Question: I am using visual studio 2010 proffesional.
I have started to take errors after installing sql 2012 express.
I did the instructions here :
<URL>
(
1.Remove Visual Studio 2010 Sp1 manually from control panel
2.Remove Visual Studio 2010 with this tool <URL>
and this command:Complete (VS2010_Uninstall-RTM.ENU.exe /full /netfx)
)
Also i deleted all user data and every folder about visual studio and installed again.
I have removed all add-ins.
But the result is the same.
Here are the errors:

<URL>
How can i correct this?
Thanks,
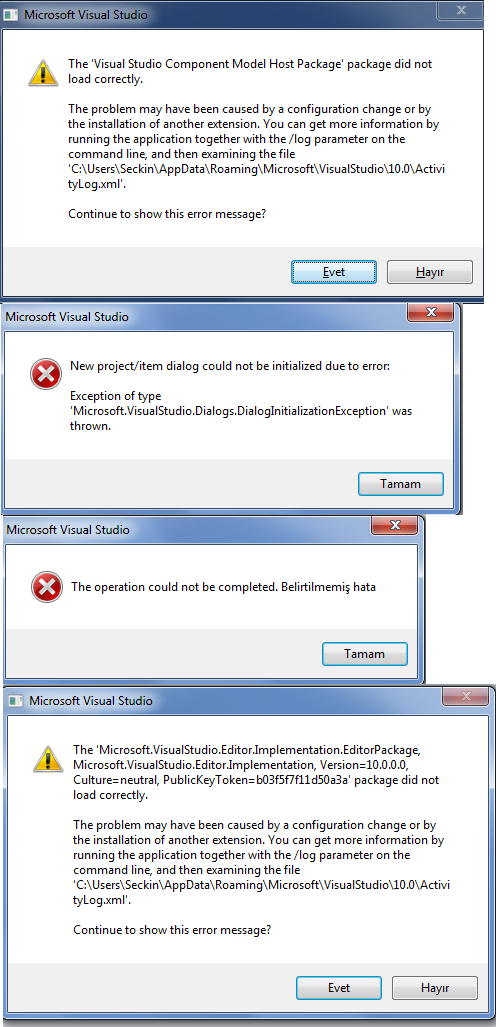
Answer: Looking at regkey
'''
HKEY_CURRENT_USER\Software\Microsoft\VisualStudio.0\ExtensionManager\EnabledExtensions
'''
I removed an entry with a lot of question marks: '??????????????????'
All started working fine then.